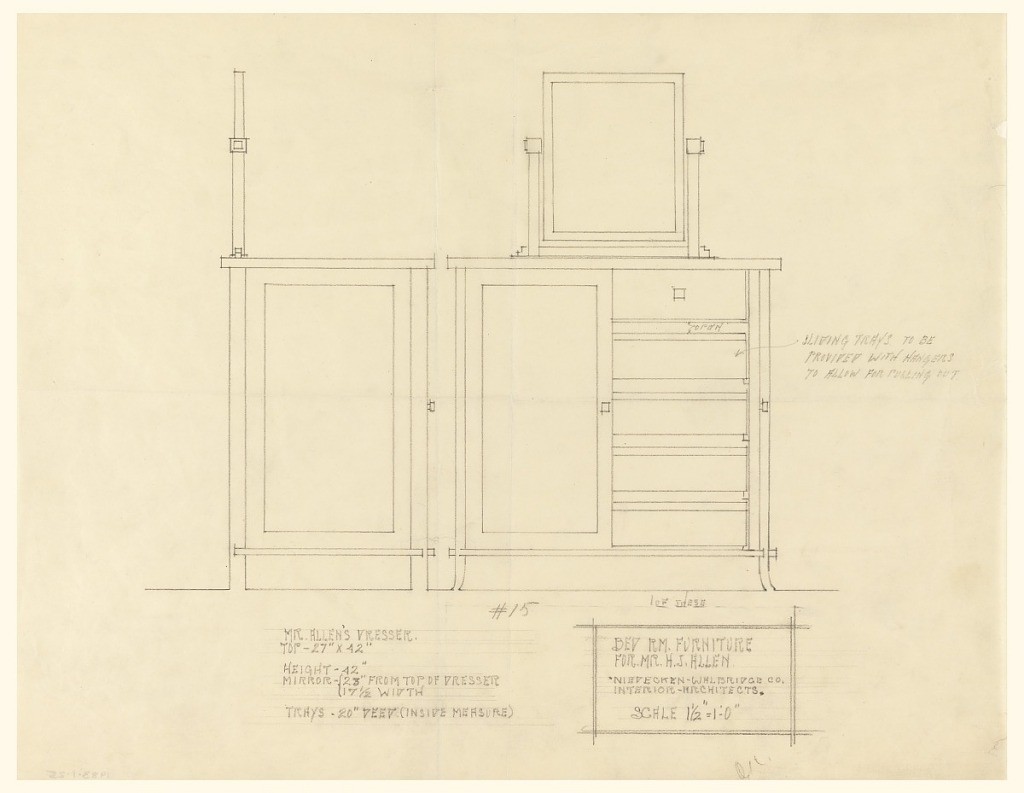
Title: Dresser for Mr. Allen, Henry J. Allen Residence, Wichita, Kansas
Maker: Frank Lloyd Wright, American, 1867–1959
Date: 1917
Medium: Graphite on cream tracing paper
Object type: Drawing
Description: Page divided into two registers horizontally about 3/4 down the page. Upper register, left: side view of wooden dresser with mirror attached atop it, two doors, and four legs; right, front view of same dresser with right door opened to reveal top drawer and three sliding trays inside.